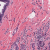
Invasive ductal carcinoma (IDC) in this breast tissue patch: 1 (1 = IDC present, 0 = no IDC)